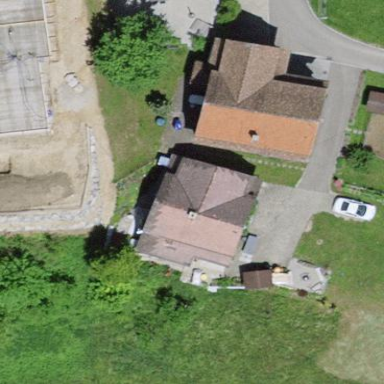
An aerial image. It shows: Detached building.